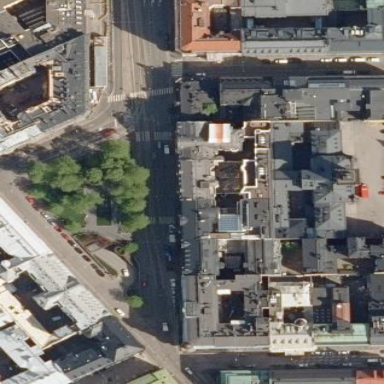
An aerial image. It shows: City block.